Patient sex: F
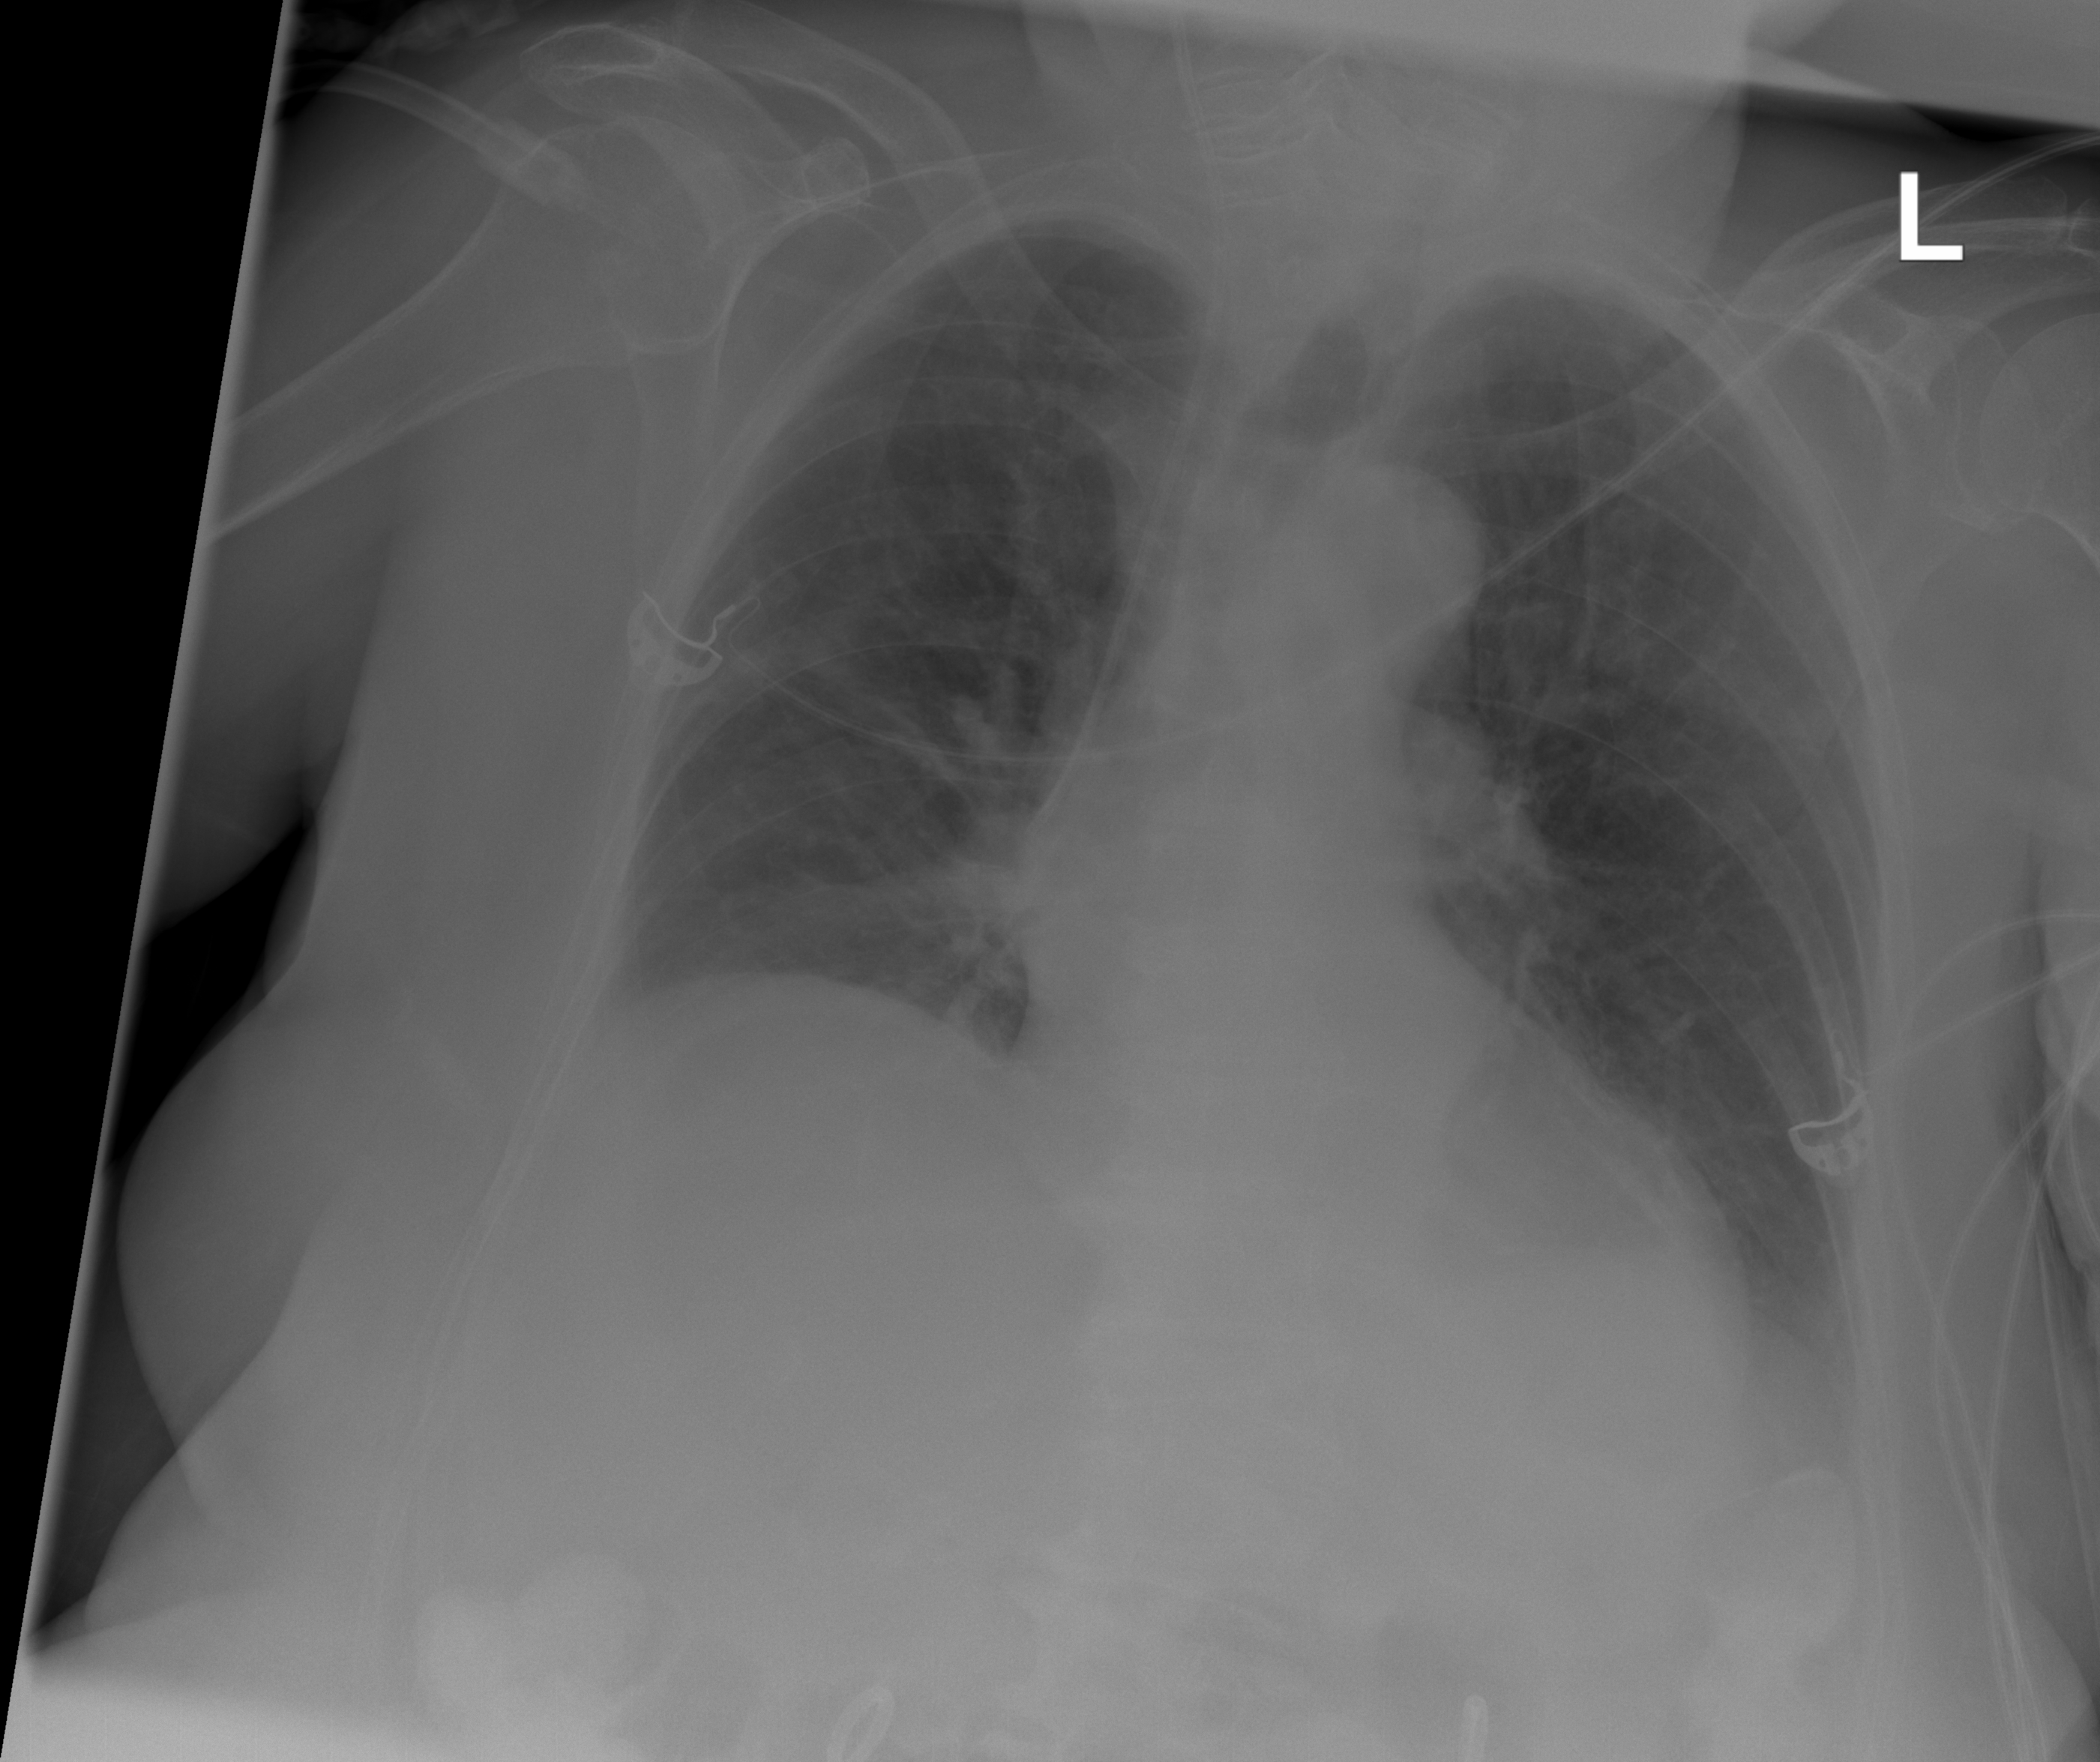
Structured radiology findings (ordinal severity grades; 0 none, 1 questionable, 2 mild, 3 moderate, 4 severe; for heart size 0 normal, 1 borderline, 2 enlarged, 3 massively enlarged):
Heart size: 2
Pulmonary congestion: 0
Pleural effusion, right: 2
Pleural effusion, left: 2
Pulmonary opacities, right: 2
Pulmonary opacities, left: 0
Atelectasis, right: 2
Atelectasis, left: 0